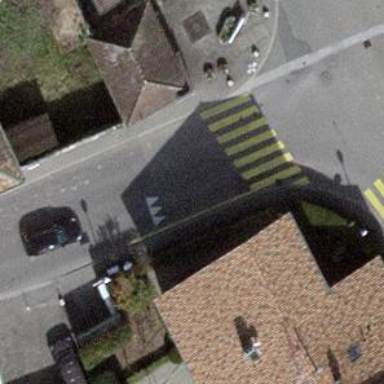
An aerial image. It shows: Asphalt sidewalk leading to public transport platform.